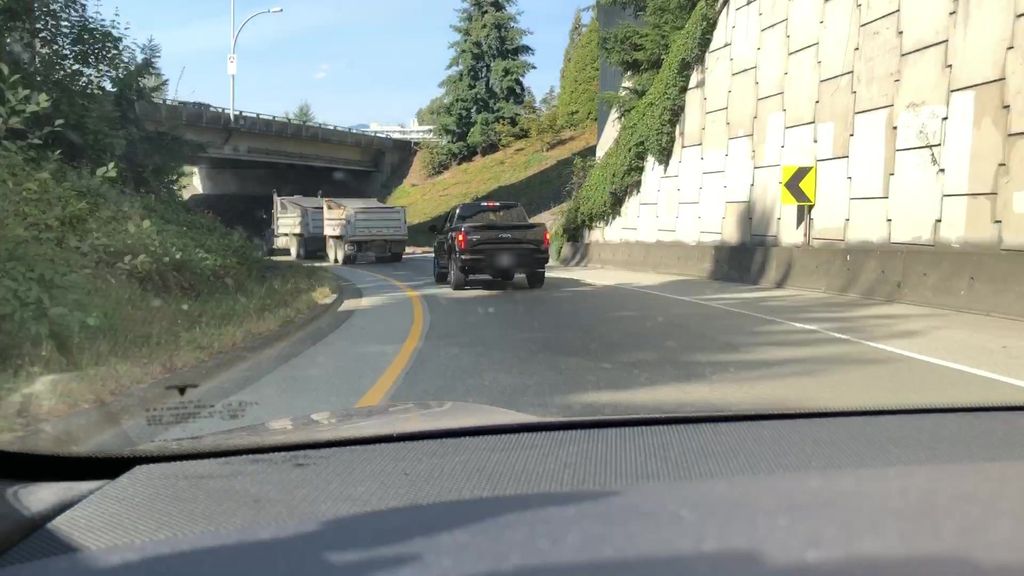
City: vancouver